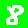
Digit: 8